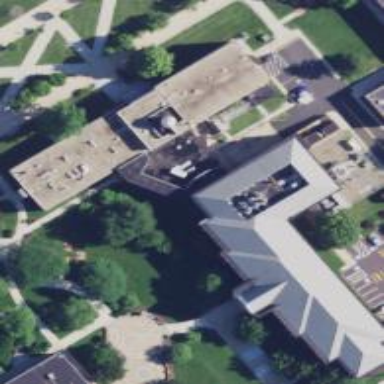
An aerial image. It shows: University building.